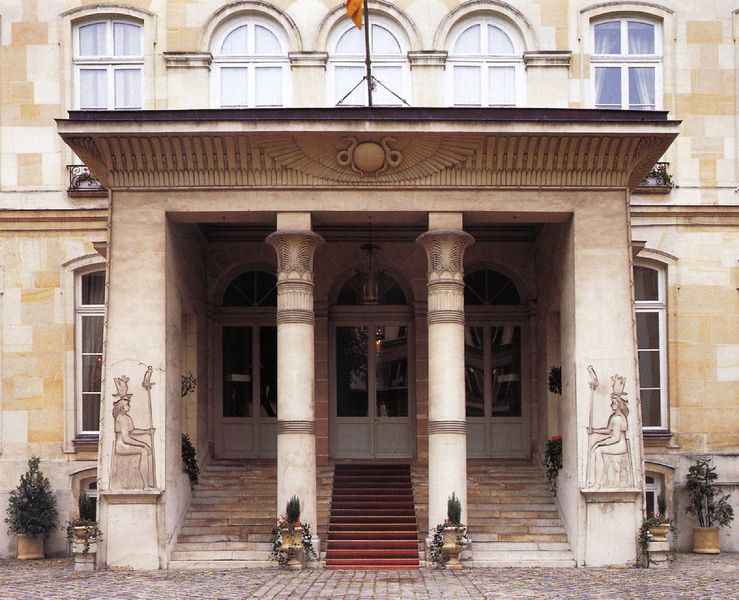
Titel: Hôtel Beauharnais in Paris
Künstler: Jean-Augustin Renard
Standort: Paris, Hôtel Beauharnais (EU - F)
Schlagwörter: fenster, säule, säulen, tür, gebäude, haus, teppich, sonne, pflanze, pflanzen, renaissance, amphore, stab, treppe, treppen, aufgang, stufen, halle, eingang, palast, schlange, sitzfigur, kapitell, portal, portikus, schlangen, vordach, ägypten, roter teppich, windfang, rezeption, tabularium, nazibau, sufen, aufhang